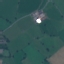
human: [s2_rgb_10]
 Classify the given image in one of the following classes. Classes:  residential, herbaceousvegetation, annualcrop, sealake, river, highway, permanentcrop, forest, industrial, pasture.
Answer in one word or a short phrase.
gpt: Pasture